Interaction volume radius: 5 \u00c5
Interaction volume height: 20 \u00c5
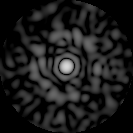
Disorder parameter: 0.8089